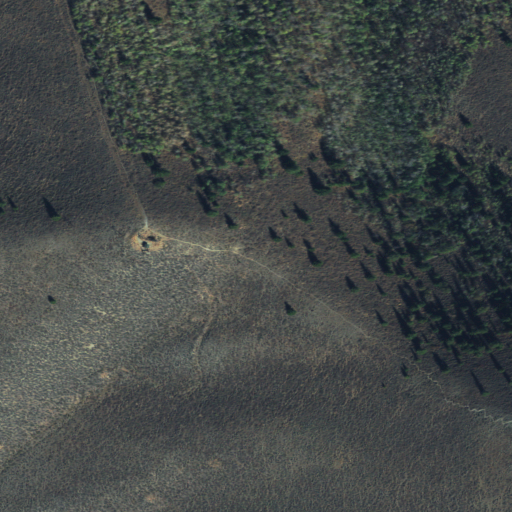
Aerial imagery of mountain in Idaho named Ruud Mountain containing evergreen forest and shrub